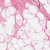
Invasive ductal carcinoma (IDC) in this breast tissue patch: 0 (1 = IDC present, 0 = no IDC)